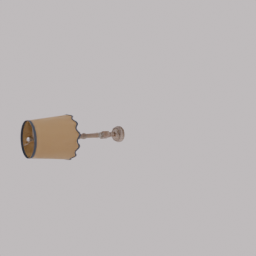
Label: lighting